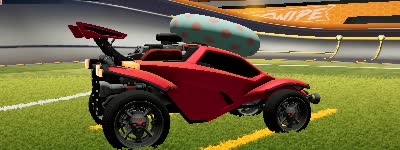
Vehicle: octane